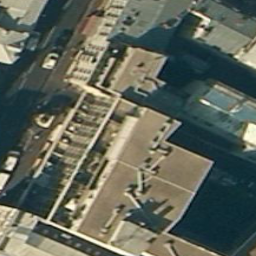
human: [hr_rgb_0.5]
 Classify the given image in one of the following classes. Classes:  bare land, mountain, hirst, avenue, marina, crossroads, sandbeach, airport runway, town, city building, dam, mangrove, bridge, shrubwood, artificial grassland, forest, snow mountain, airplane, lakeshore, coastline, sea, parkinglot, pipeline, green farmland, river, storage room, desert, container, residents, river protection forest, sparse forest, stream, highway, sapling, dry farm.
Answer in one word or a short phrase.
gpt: city building